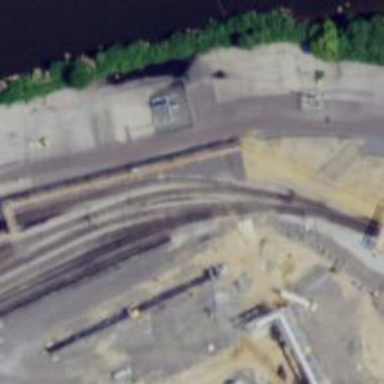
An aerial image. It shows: Railway yard used for servicing trains.